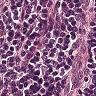
Metastatic tissue present: no